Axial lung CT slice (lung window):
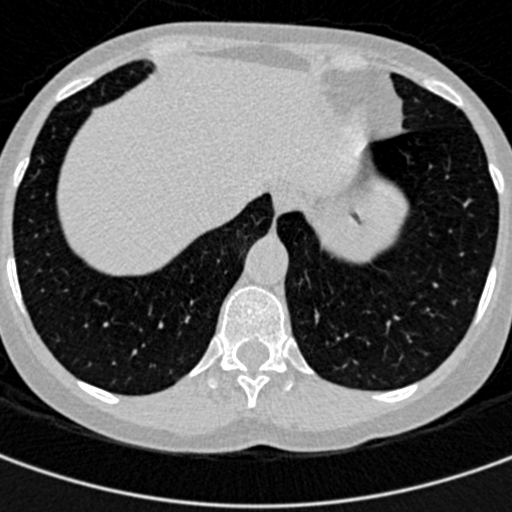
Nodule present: no